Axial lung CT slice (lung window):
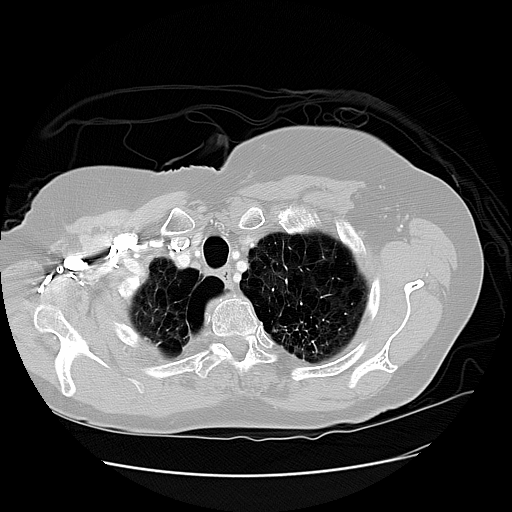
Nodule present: no